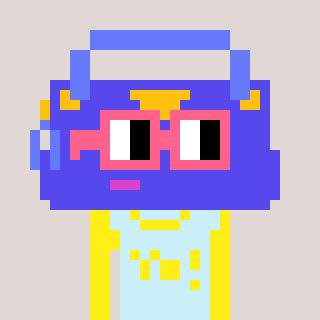
a pixel art character with square pink glasses, a bag-shaped head and a cold-colored body on a warm background